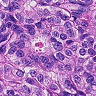
Metastatic tissue present: yes